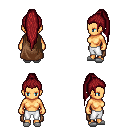
a pixel art fantasy rpg character, female body template, human, tanned skin, brown cape, white pants, brunette extra-long topknot hairstyle, white slippers, four views (front, back, left, right), 2x2 character sprite sheet, small pixel art, hard edges, no anti-aliasing